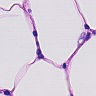
Metastatic tissue present: no